Field crop: maize
Growth stage: 2
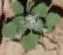
Species: chenopodium